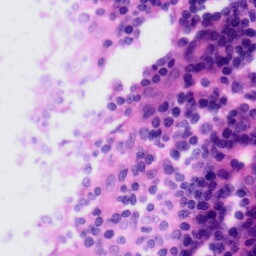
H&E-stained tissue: Tonsil